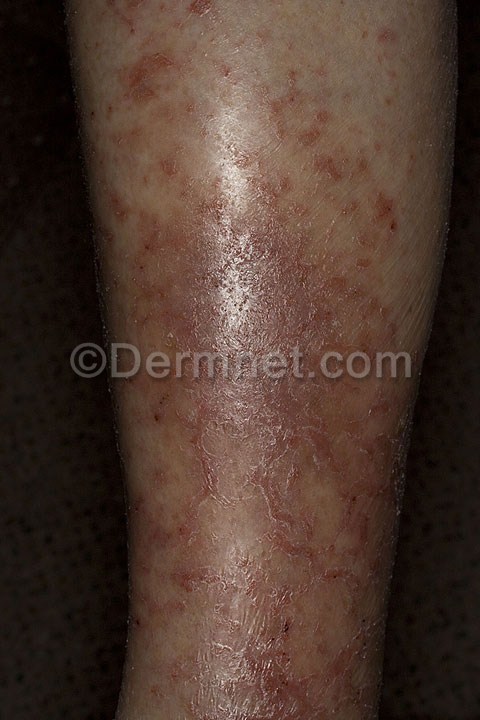
Disease: Eczema Photos